Group 1:
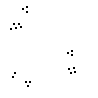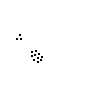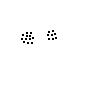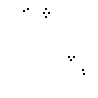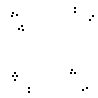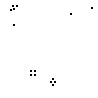
Group 2:
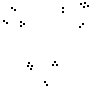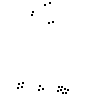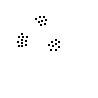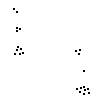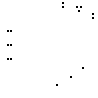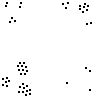
Rule separating the two groups: Every cluster has two clusters of dots vs. every cluster has three clusters of dots.
Concepts: 2, 3, cluster, cluster_of_one, dot, feature_cluster, nesting, number, recursion, three, two
Author: Harry E. Foundalis